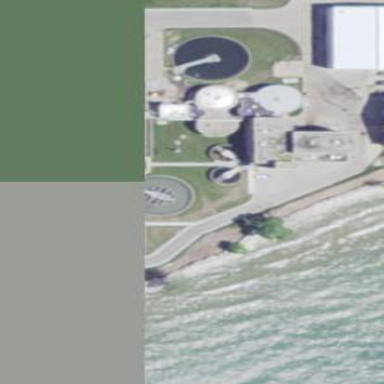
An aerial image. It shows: View of wastewater plant.